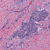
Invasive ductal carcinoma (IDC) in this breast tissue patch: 0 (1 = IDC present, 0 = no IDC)